Interaction volume radius: 10 \u00c5
Interaction volume height: 15 \u00c5
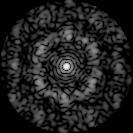
Disorder parameter: 0.6957